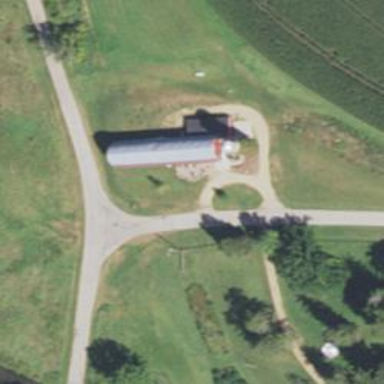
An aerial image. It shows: Silo.